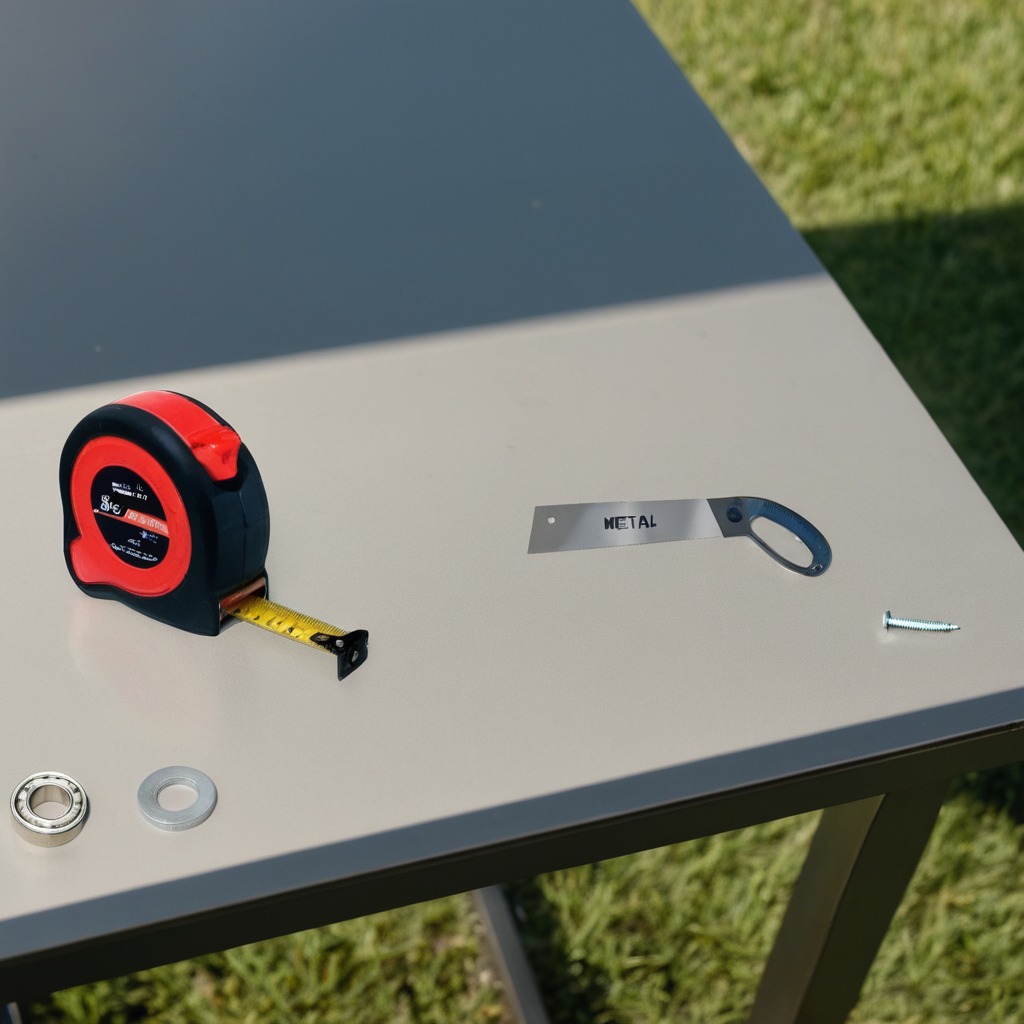
A ball bearing, a flat washer, a measuring tape, a machine screw, and a handheld metal saw are lying on the textured surface.